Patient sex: M
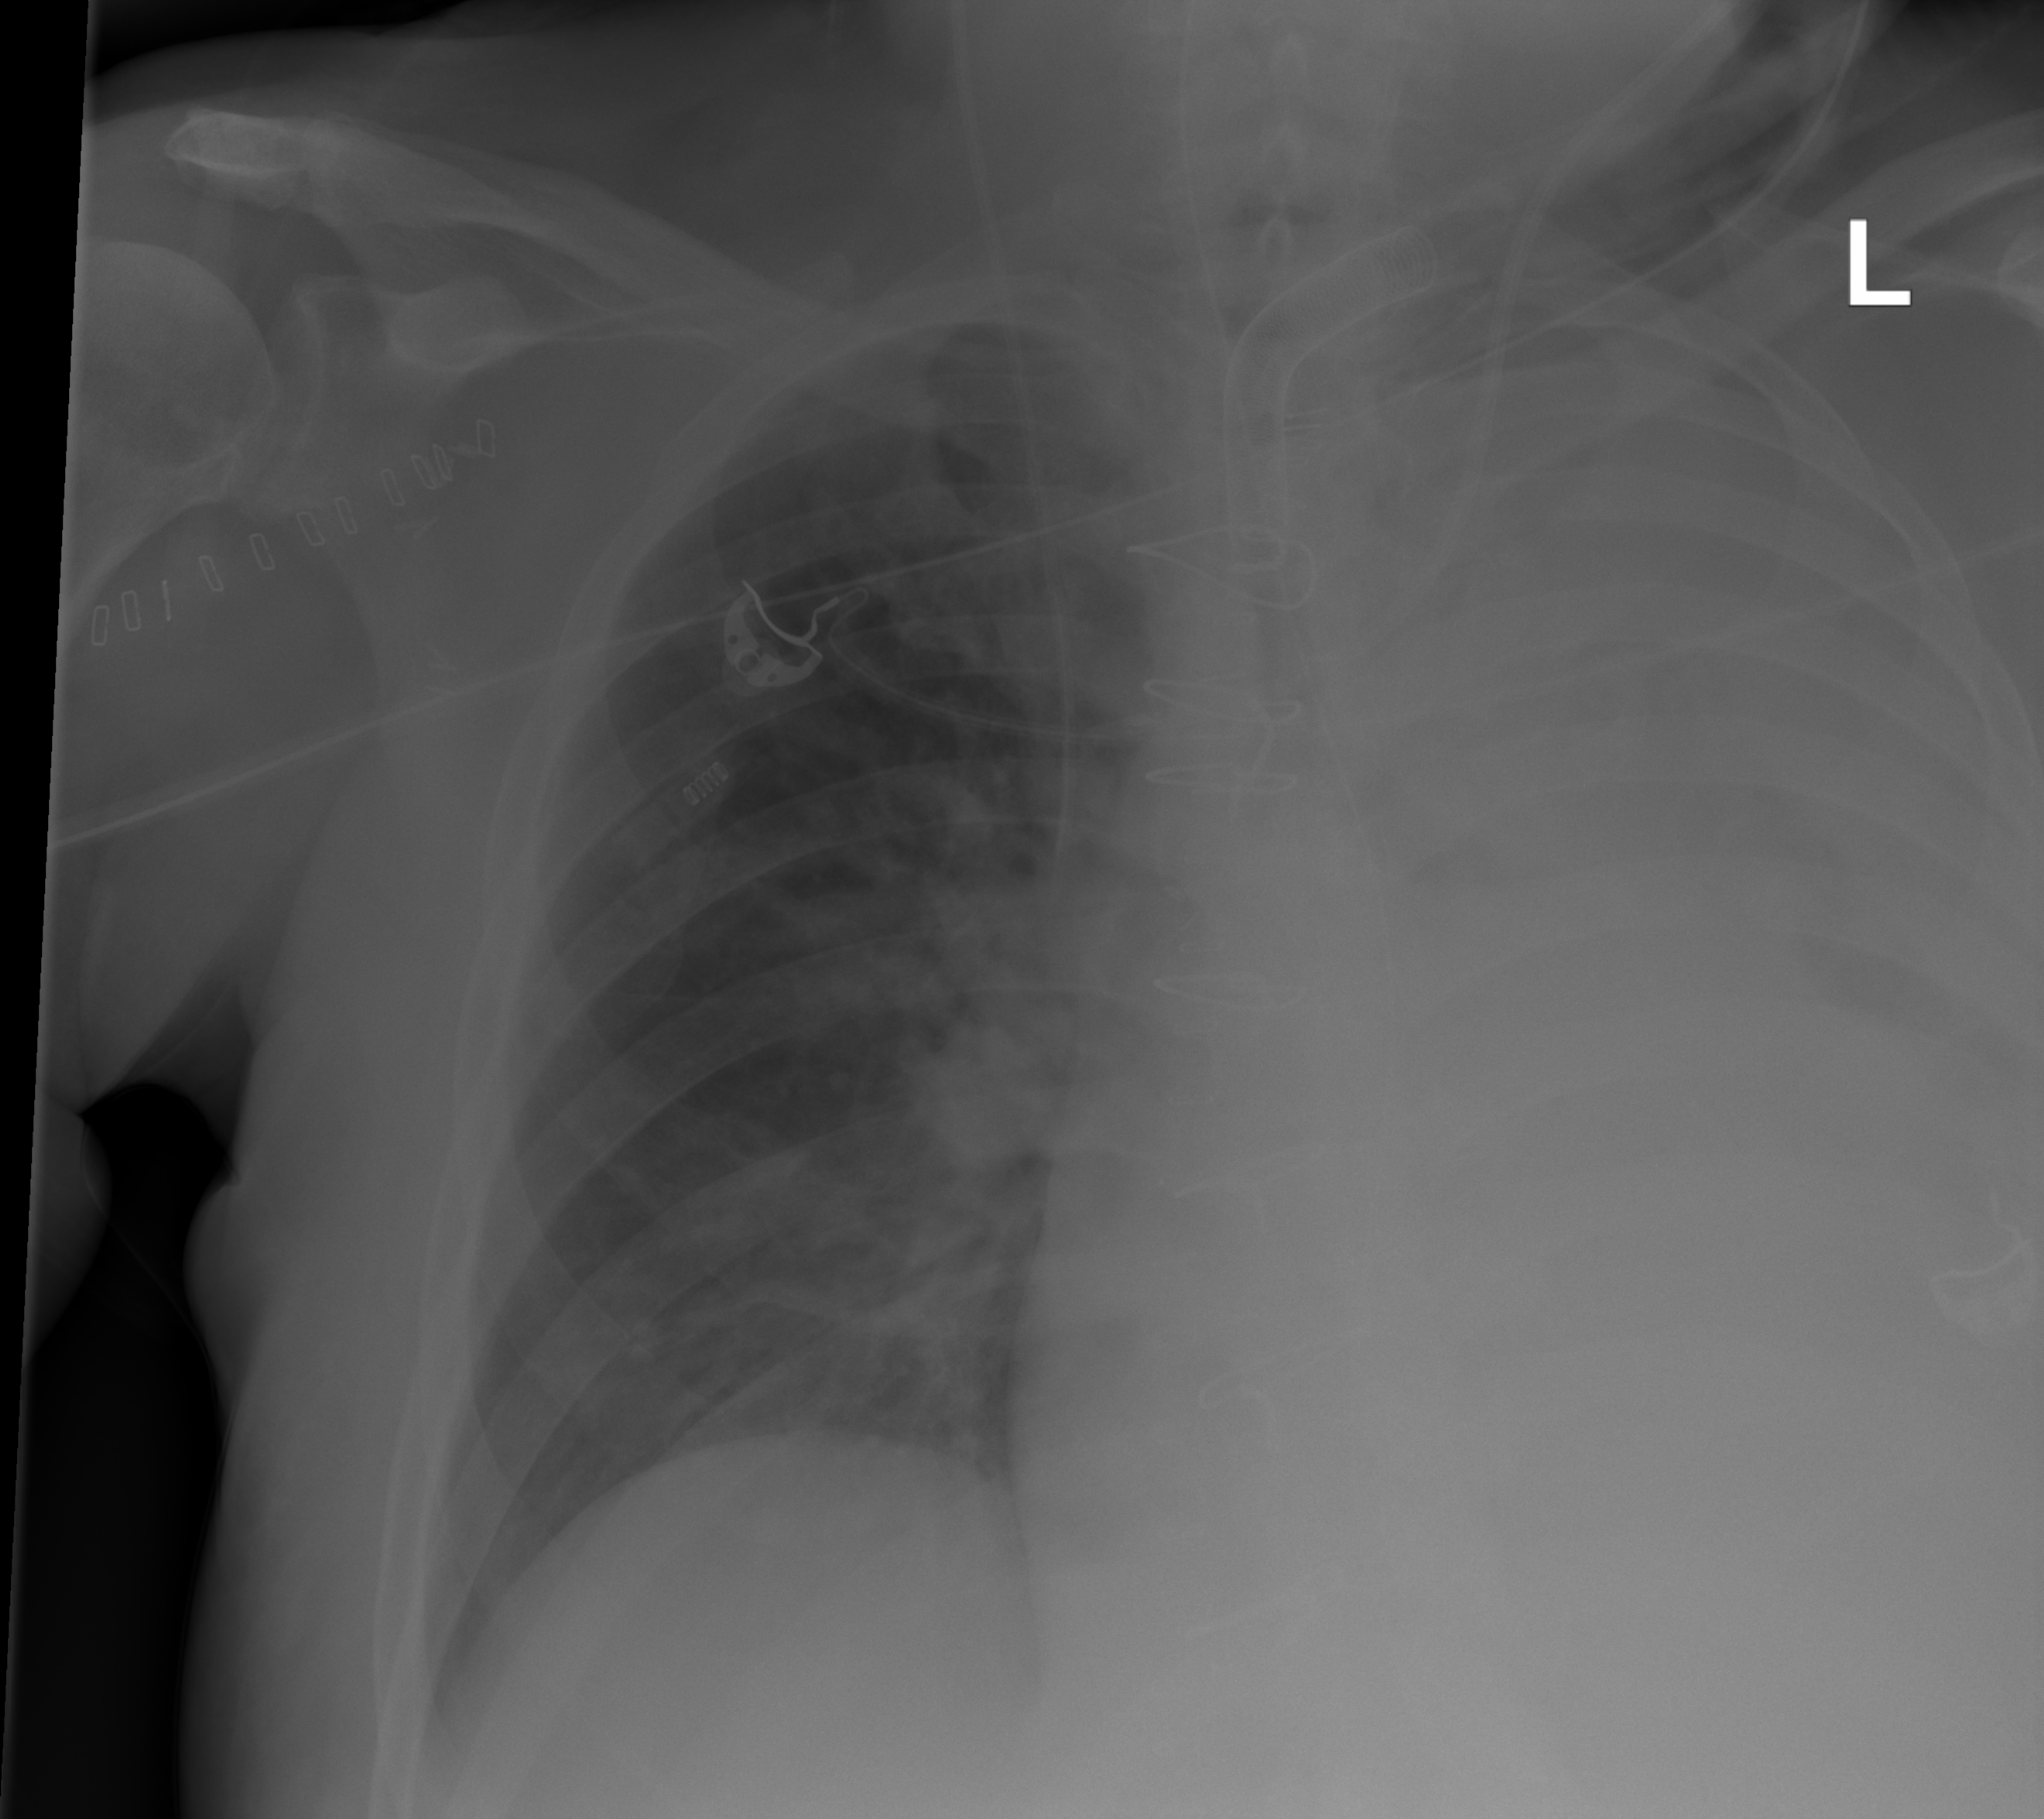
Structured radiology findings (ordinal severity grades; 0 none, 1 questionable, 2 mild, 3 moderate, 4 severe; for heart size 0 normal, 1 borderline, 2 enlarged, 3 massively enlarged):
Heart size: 0
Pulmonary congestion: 0
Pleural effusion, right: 0
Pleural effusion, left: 4
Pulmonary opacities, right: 2
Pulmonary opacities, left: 0
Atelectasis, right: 2
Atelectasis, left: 2